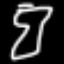
Label: hourglass